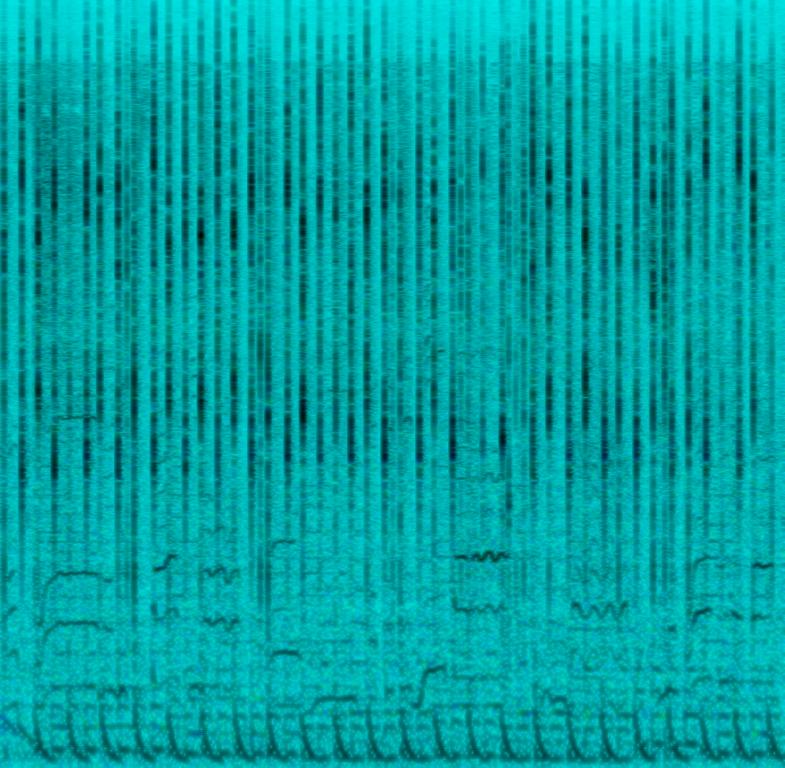
The performer is snapping his fingers in rhythm with the upbeat japanese music playing in the background. The song is a j-pop song and features vibrant rhythmic synth activity and has a general dance feel to it. It's a live recording.